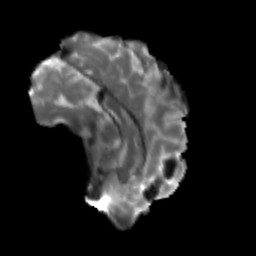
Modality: T2w
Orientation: sagittal
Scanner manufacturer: siemens
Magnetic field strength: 3 T
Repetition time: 3.6 s
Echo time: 0.092 s